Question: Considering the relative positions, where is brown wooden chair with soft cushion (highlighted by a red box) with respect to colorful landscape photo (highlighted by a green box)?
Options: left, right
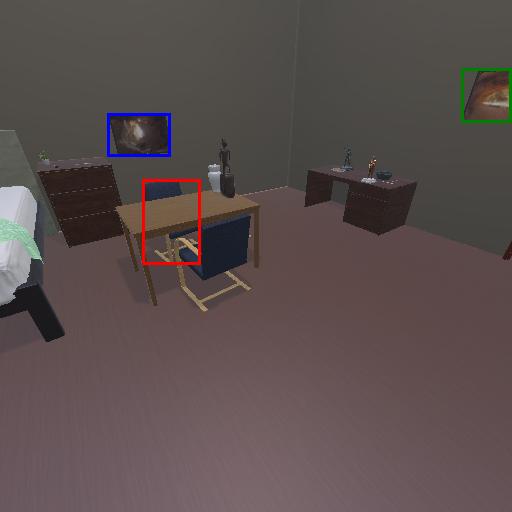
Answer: left